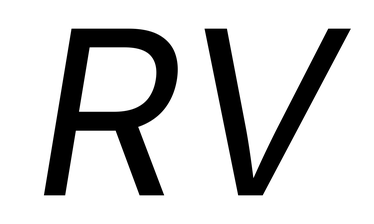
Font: Inter-Italic_Italic